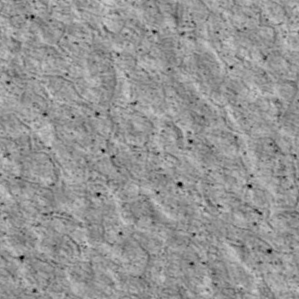
Label: non_frost